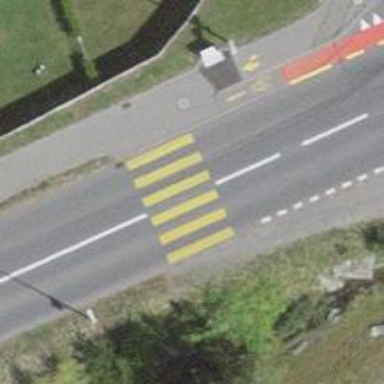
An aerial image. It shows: Secondary road with cycle track on the right.